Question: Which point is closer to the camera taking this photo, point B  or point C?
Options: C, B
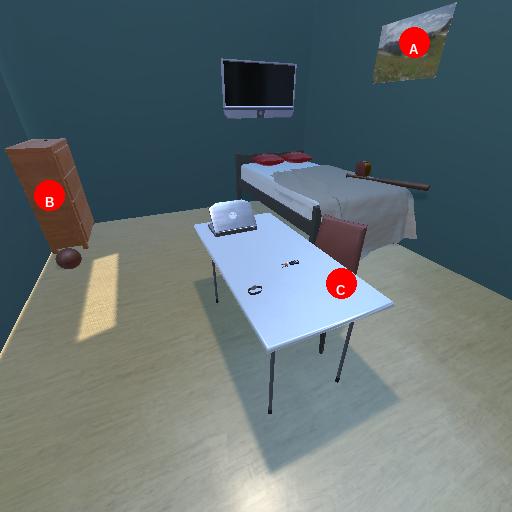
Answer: C